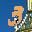
Label: 3